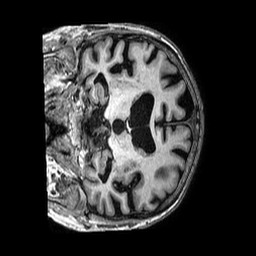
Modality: T1w
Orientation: coronal
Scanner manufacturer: philips
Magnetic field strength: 3 T
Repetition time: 0.006599 s
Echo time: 0.002964 s